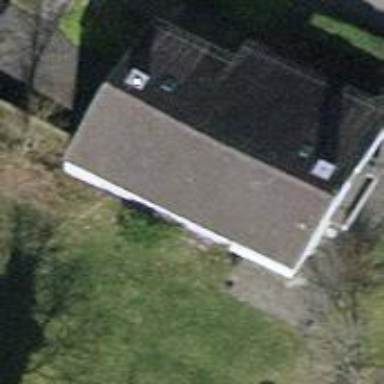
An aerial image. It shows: Building with tile roof.